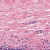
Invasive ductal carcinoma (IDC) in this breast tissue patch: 0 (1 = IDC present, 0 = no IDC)